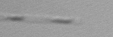
Label: Leptocylindrus